Question: I have a website running in Azure Web Roles. I tested the site against asafaweb.com and got an "Excessive Headers" warning.

Basically Azure sends out the IIS version and the .net version as part of the header.
There is plenty of information on how to turn these headers off in IIS, but how do I turn them off in Azure?
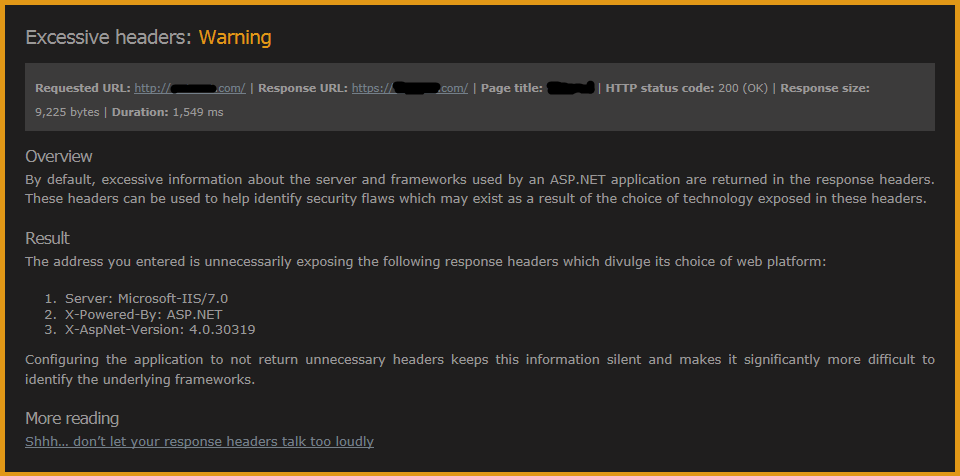
Answer: This is what I use in most projects to hide these headers:
(only applies to MVC projects)
'''
protected void Application_Start()
{
MvcHandler.DisableMvcResponseHeader = true;
}
'''
'''
public class RemoveHeadersHttpModule : IHttpModule
{
public void Init(HttpApplication context)
{
context.PreSendRequestHeaders += OnPreSendRequestHeaders;
}
private void OnPreSendRequestHeaders(object sender, EventArgs e)
{
HttpContext.Current.Response.Headers.Remove("Server");
HttpContext.Current.Response.Headers.Remove("X-AspNet-Version");
}
public void Dispose()
{
}
}
'''
'''
<system.webServer>
<httpProtocol>
<customHeaders>
<remove name="Server" />
<remove name="X-Powered-By" />
</customHeaders>
</httpProtocol>
<modules runAllManagedModulesForAllRequests="true">
. . .
<add name="RemoveHeadersHttpModule" type="MyNamespace.RemoveHeadersHttpModule"/>
</modules>
. . .
</system.webServer>
'''